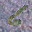
Label: 6